Question: I'm following an objective-c book (objective-c fundamentals by Fairbairns, Fahrenkrug, Ruffenach), and I've fallen at the first hurdle with their CoinToss example.
I'm getting an 'expression expected' error on this line:
'''
result.text = coinLandedOnHeads ? @"Heads" : @"Tails";
'''
I have also included a screenshot of the whole page below.
What exactly is the problem? I've checked and double checked the code is the same as the book, but have I missed something very obvious?
Thanks!

EDIT:
Here is my header file:
'''
#import <UIKit/UIKit.h>
@interface ViewController : UIViewController {
UILabel *status;
UILabel *result;
}
@property (nonatomic, retain) IBOutlet UILabel *status;
@property (nonatomic, retain) IBOutlet UILabel *result;
-(IBAction)callHeads;
-(IBAction)callTails;
@end
'''
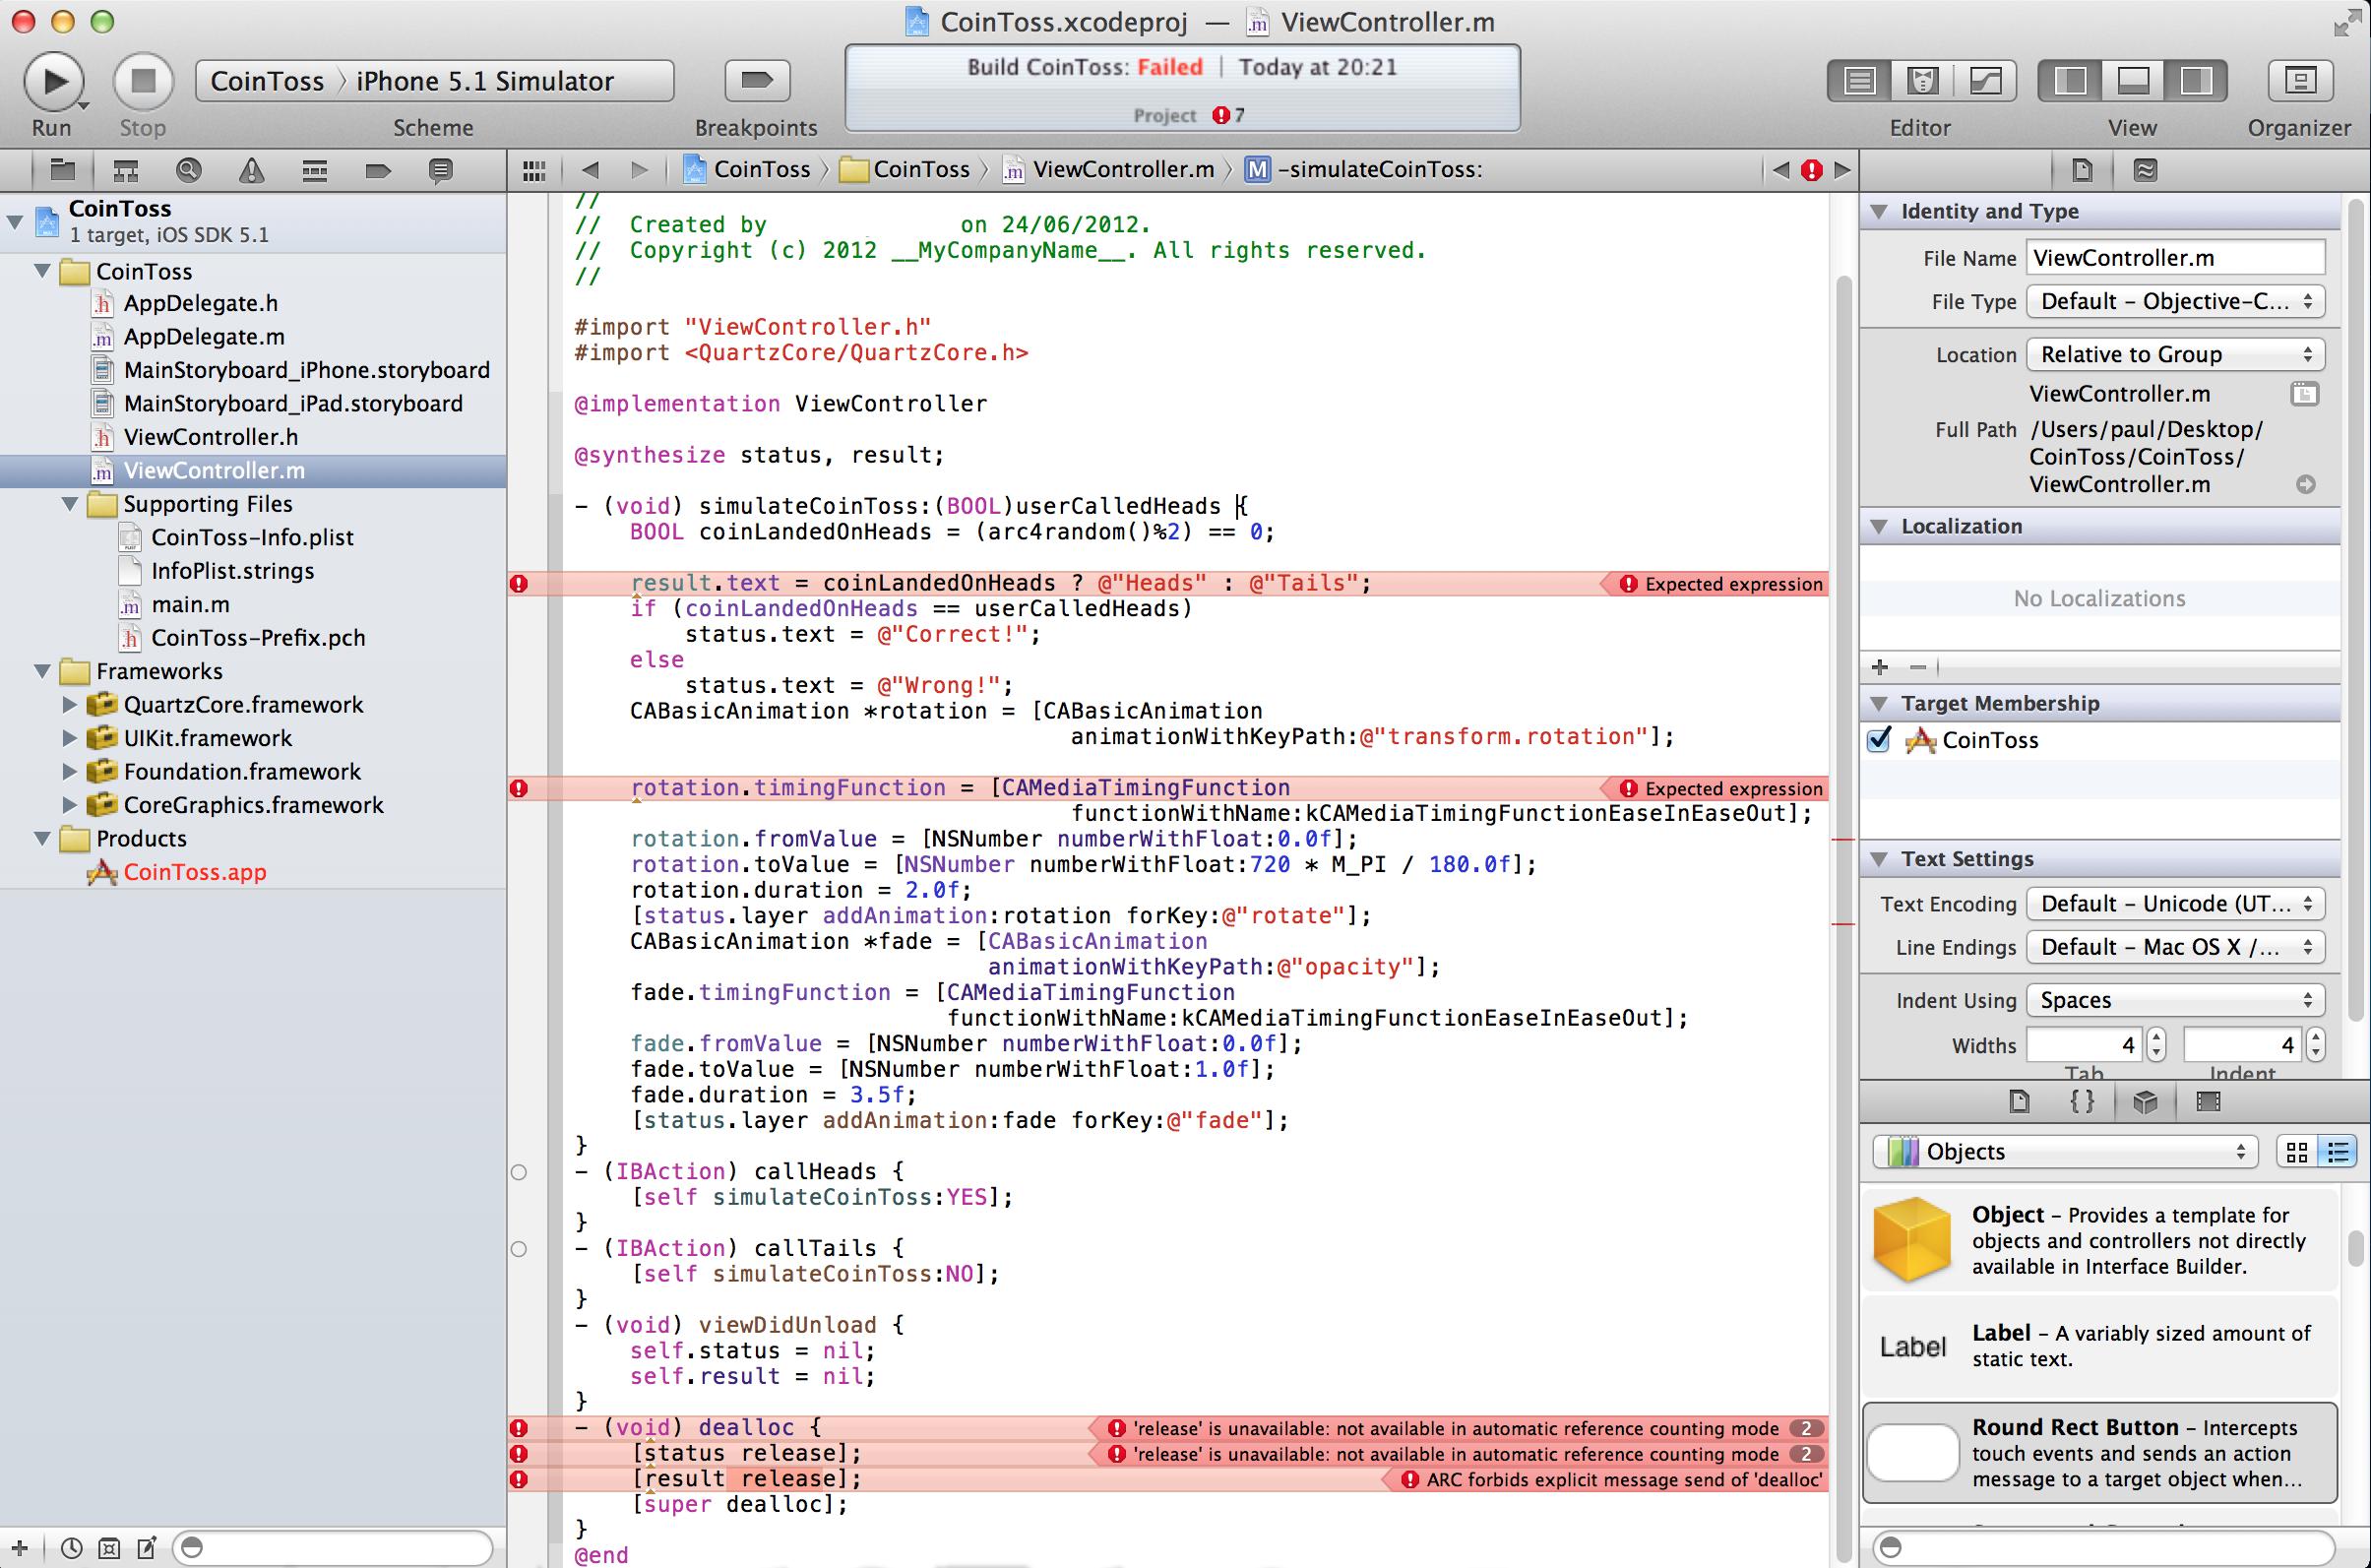
Answer: I know your problem exactly.
The book is outdated. When you created the project you had the tick box 'Automatic reference counting' selected. That means, you don't have to do the dealloc. It's not your fault, Xcode just has a new automatic memory management capability, and the book is old enough so that it's making you do it manually.
To fix it:
Remove the dealloc method entirely
Or,
Restart your project and don't tick the 'Automatic Reference Counting' tick box.